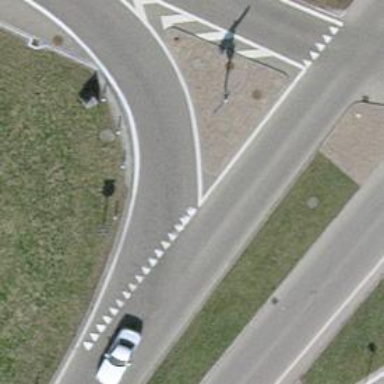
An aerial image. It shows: Road with "give way" sign.